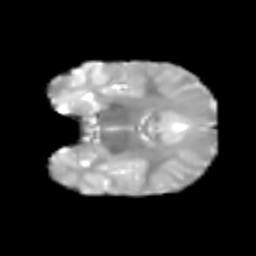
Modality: T2w
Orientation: coronal
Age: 5
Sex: male
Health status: healthy